Question: I want to draw only a limited part of a cairo path, especially (but not limited to) text. So I looked at operators and tried the <URL> operator.
Consider the following example code
'''
#include <cairo/cairo.h>
int main (int argc, char *argv[])
{
cairo_surface_t *surface =
cairo_image_surface_create (CAIRO_FORMAT_ARGB32, 300, 300);
cairo_t *cr = cairo_create (surface);
//black background
cairo_set_source_rgb(cr, 0, 0, 0);
cairo_paint(cr);
//blue text
cairo_set_source_rgb(cr, 0, 0, 1);
cairo_set_font_size(cr, 50);
cairo_move_to(cr, 75, 160);
cairo_text_path(cr, "foobar");
cairo_fill(cr);
//this should remove all parts of the blue text that
//is not in the following rectangle
cairo_set_operator(cr, CAIRO_OPERATOR_DEST_IN);
cairo_rectangle(cr, 125, 125, 50, 50);
cairo_fill(cr);
cairo_destroy (cr);
cairo_surface_write_to_png (surface, "output.png");
cairo_surface_destroy (surface);
return 0;
}
'''
this is how the output looks:

The operator works, but not as expected (that was: only the part of the text inside the drawn 50x50 rectangle is displayed, but the rest of the background is untouched). Instead, the whole background (excepted for the rectangle area) is removed, and the picture becomes transparent.
Consider the black background to be any arbitrary complex drawing. Is there a way to use the operation as desired (extract a range from a path), without deleting any part of the background?
Is there a better way to cut a path, so only parts inside a provided rectangle are drawn?
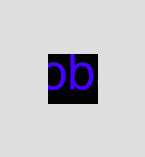
Answer: How would cairo know which part is your "arbitrary complex drawing" (which you want to keep) and your blue text (which you want to partly erase)?
How about something like this? (Untested!):
'''
#include <cairo/cairo.h>
int main (int argc, char *argv[])
{
cairo_surface_t *surface =
cairo_image_surface_create (CAIRO_FORMAT_ARGB32, 300, 300);
cairo_t *cr = cairo_create (surface);
//black background
cairo_set_source_rgb(cr, 0, 0, 0);
cairo_paint(cr);
// Redirect drawing to a temporary surface
cairo_push_group(cr);
//blue text
cairo_set_source_rgb(cr, 0, 0, 1);
cairo_set_font_size(cr, 50);
cairo_move_to(cr, 75, 160);
cairo_text_path(cr, "foobar");
cairo_fill(cr);
// Draw part of the blue text
cairo_pop_group_to_source(cr);
cairo_rectangle(cr, 125, 125, 50, 50);
cairo_fill(cr);
cairo_destroy (cr);
cairo_surface_write_to_png (surface, "output.png");
cairo_surface_destroy (surface);
return 0;
}
'''